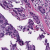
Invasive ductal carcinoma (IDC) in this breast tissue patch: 1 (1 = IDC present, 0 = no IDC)